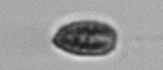
Label: Pseudochattonella_farcimen